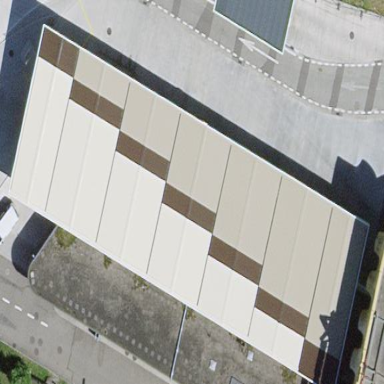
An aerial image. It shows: View of roof of building.